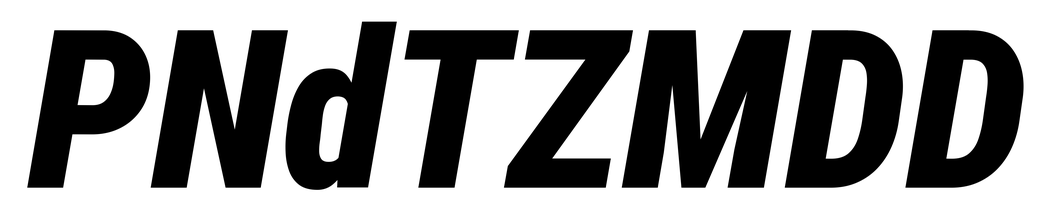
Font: Roboto-Italic_Condensed_Black_Italic